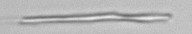
Label: fiber